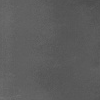
Atmospheric dust classification: dusty